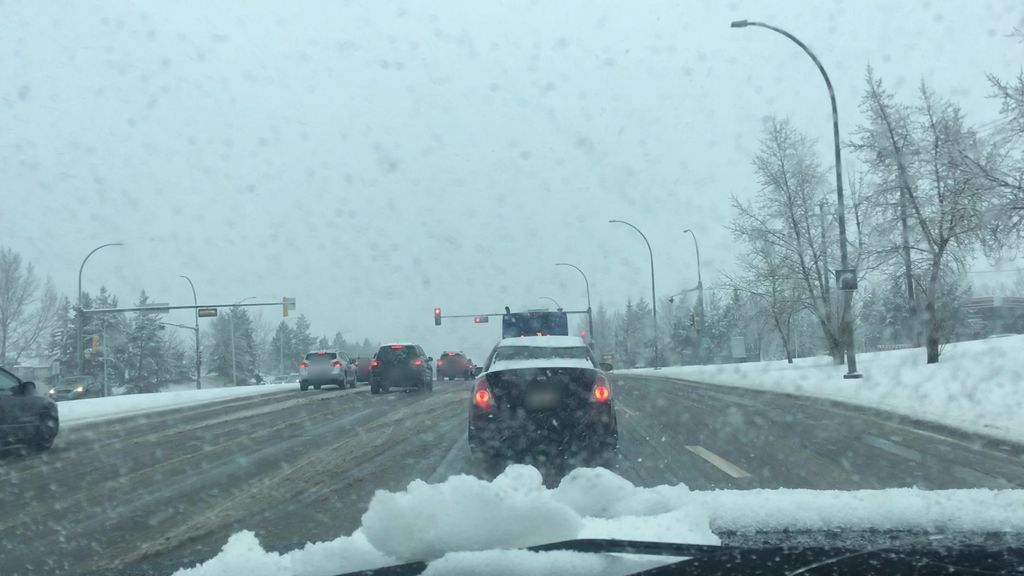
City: edmonton